Question:
That yellow box above is an editable UITextView that is currently being edited (is first responder). But you probably couldn't tell right? Because there is no cursor. But there is... It's that small blue dot in the bottom left of the yellow textView. It's slightly below the textViews bottom border. So if I keep going to a new line, or pressing enter, the text will move up as it naturally should. But the cursor is never "level", or right above the UITextView's bottom border. It's always just barely poking out of the bottom, a couple points below the border.
Why? This wasn't a problem in iOS 6. Any way to fix this?
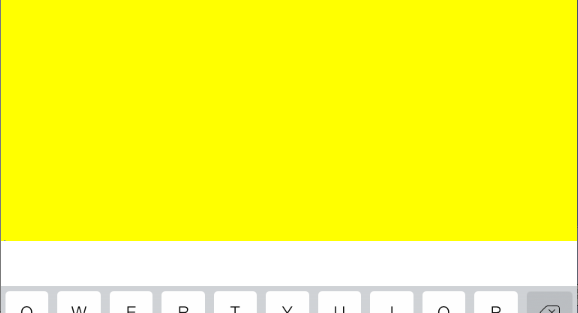
Answer: this bug is in iOS 7.0 you can solve this by modifying textView delegate method.
'''
- (void)textViewDidChange:(UITextView *)textView {
CGRect line = [textView caretRectForPosition:
textView.selectedTextRange.start];
CGFloat overflow = line.origin.y + line.size.height
- ( textView.contentOffset.y + textView.bounds.size.height
- textView.contentInset.bottom - textView.contentInset.top );
if ( overflow > 0 ) {
// We are at the bottom of the visible text and introduced a line feed, scroll down (iOS 7 does not do it)
// Scroll caret to visible area
CGPoint offset = textView.contentOffset;
offset.y += overflow + 7; // leave 7 pixels margin
// Cannot animate with setContentOffset:animated: or caret will not appear
[UIView animateWithDuration:.2 animations:^{
[textView setContentOffset:offset];
}];
}
}
'''
your problem will solved.